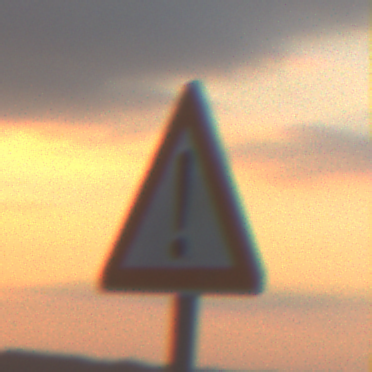
Verkehrszeichen: Gefahrenstelle
Umgebung: Outdoor, Beach
Tageszeit: SunriseSunset
Wetter: PartlyCloudy
Licht: Natural
Jahreszeit: NotSpecified
Kontrast: MediumContrast